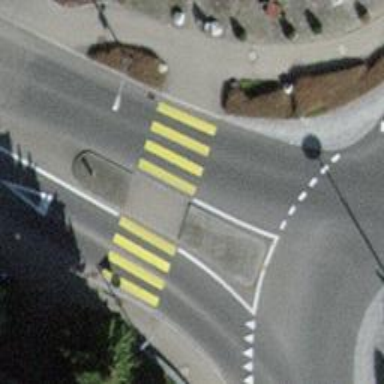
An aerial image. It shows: Uncontrolled zebra crossing on the road.